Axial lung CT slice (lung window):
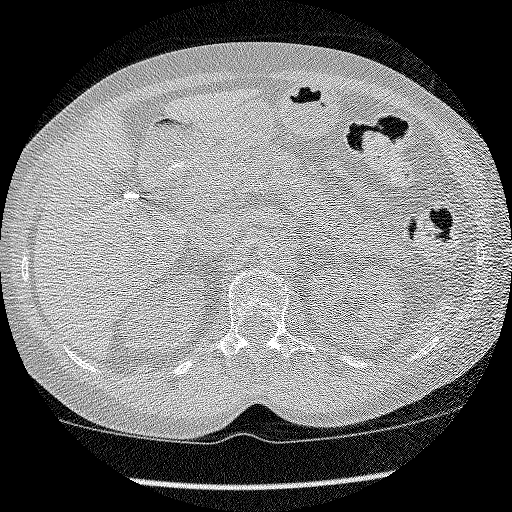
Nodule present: no